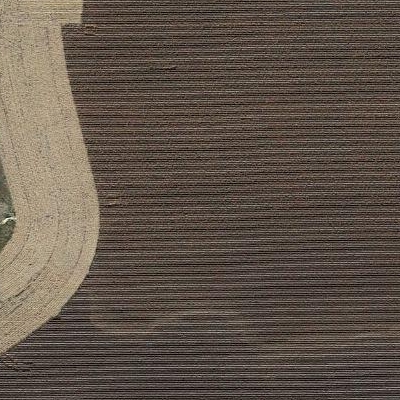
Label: Field